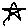
Label: star